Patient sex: M
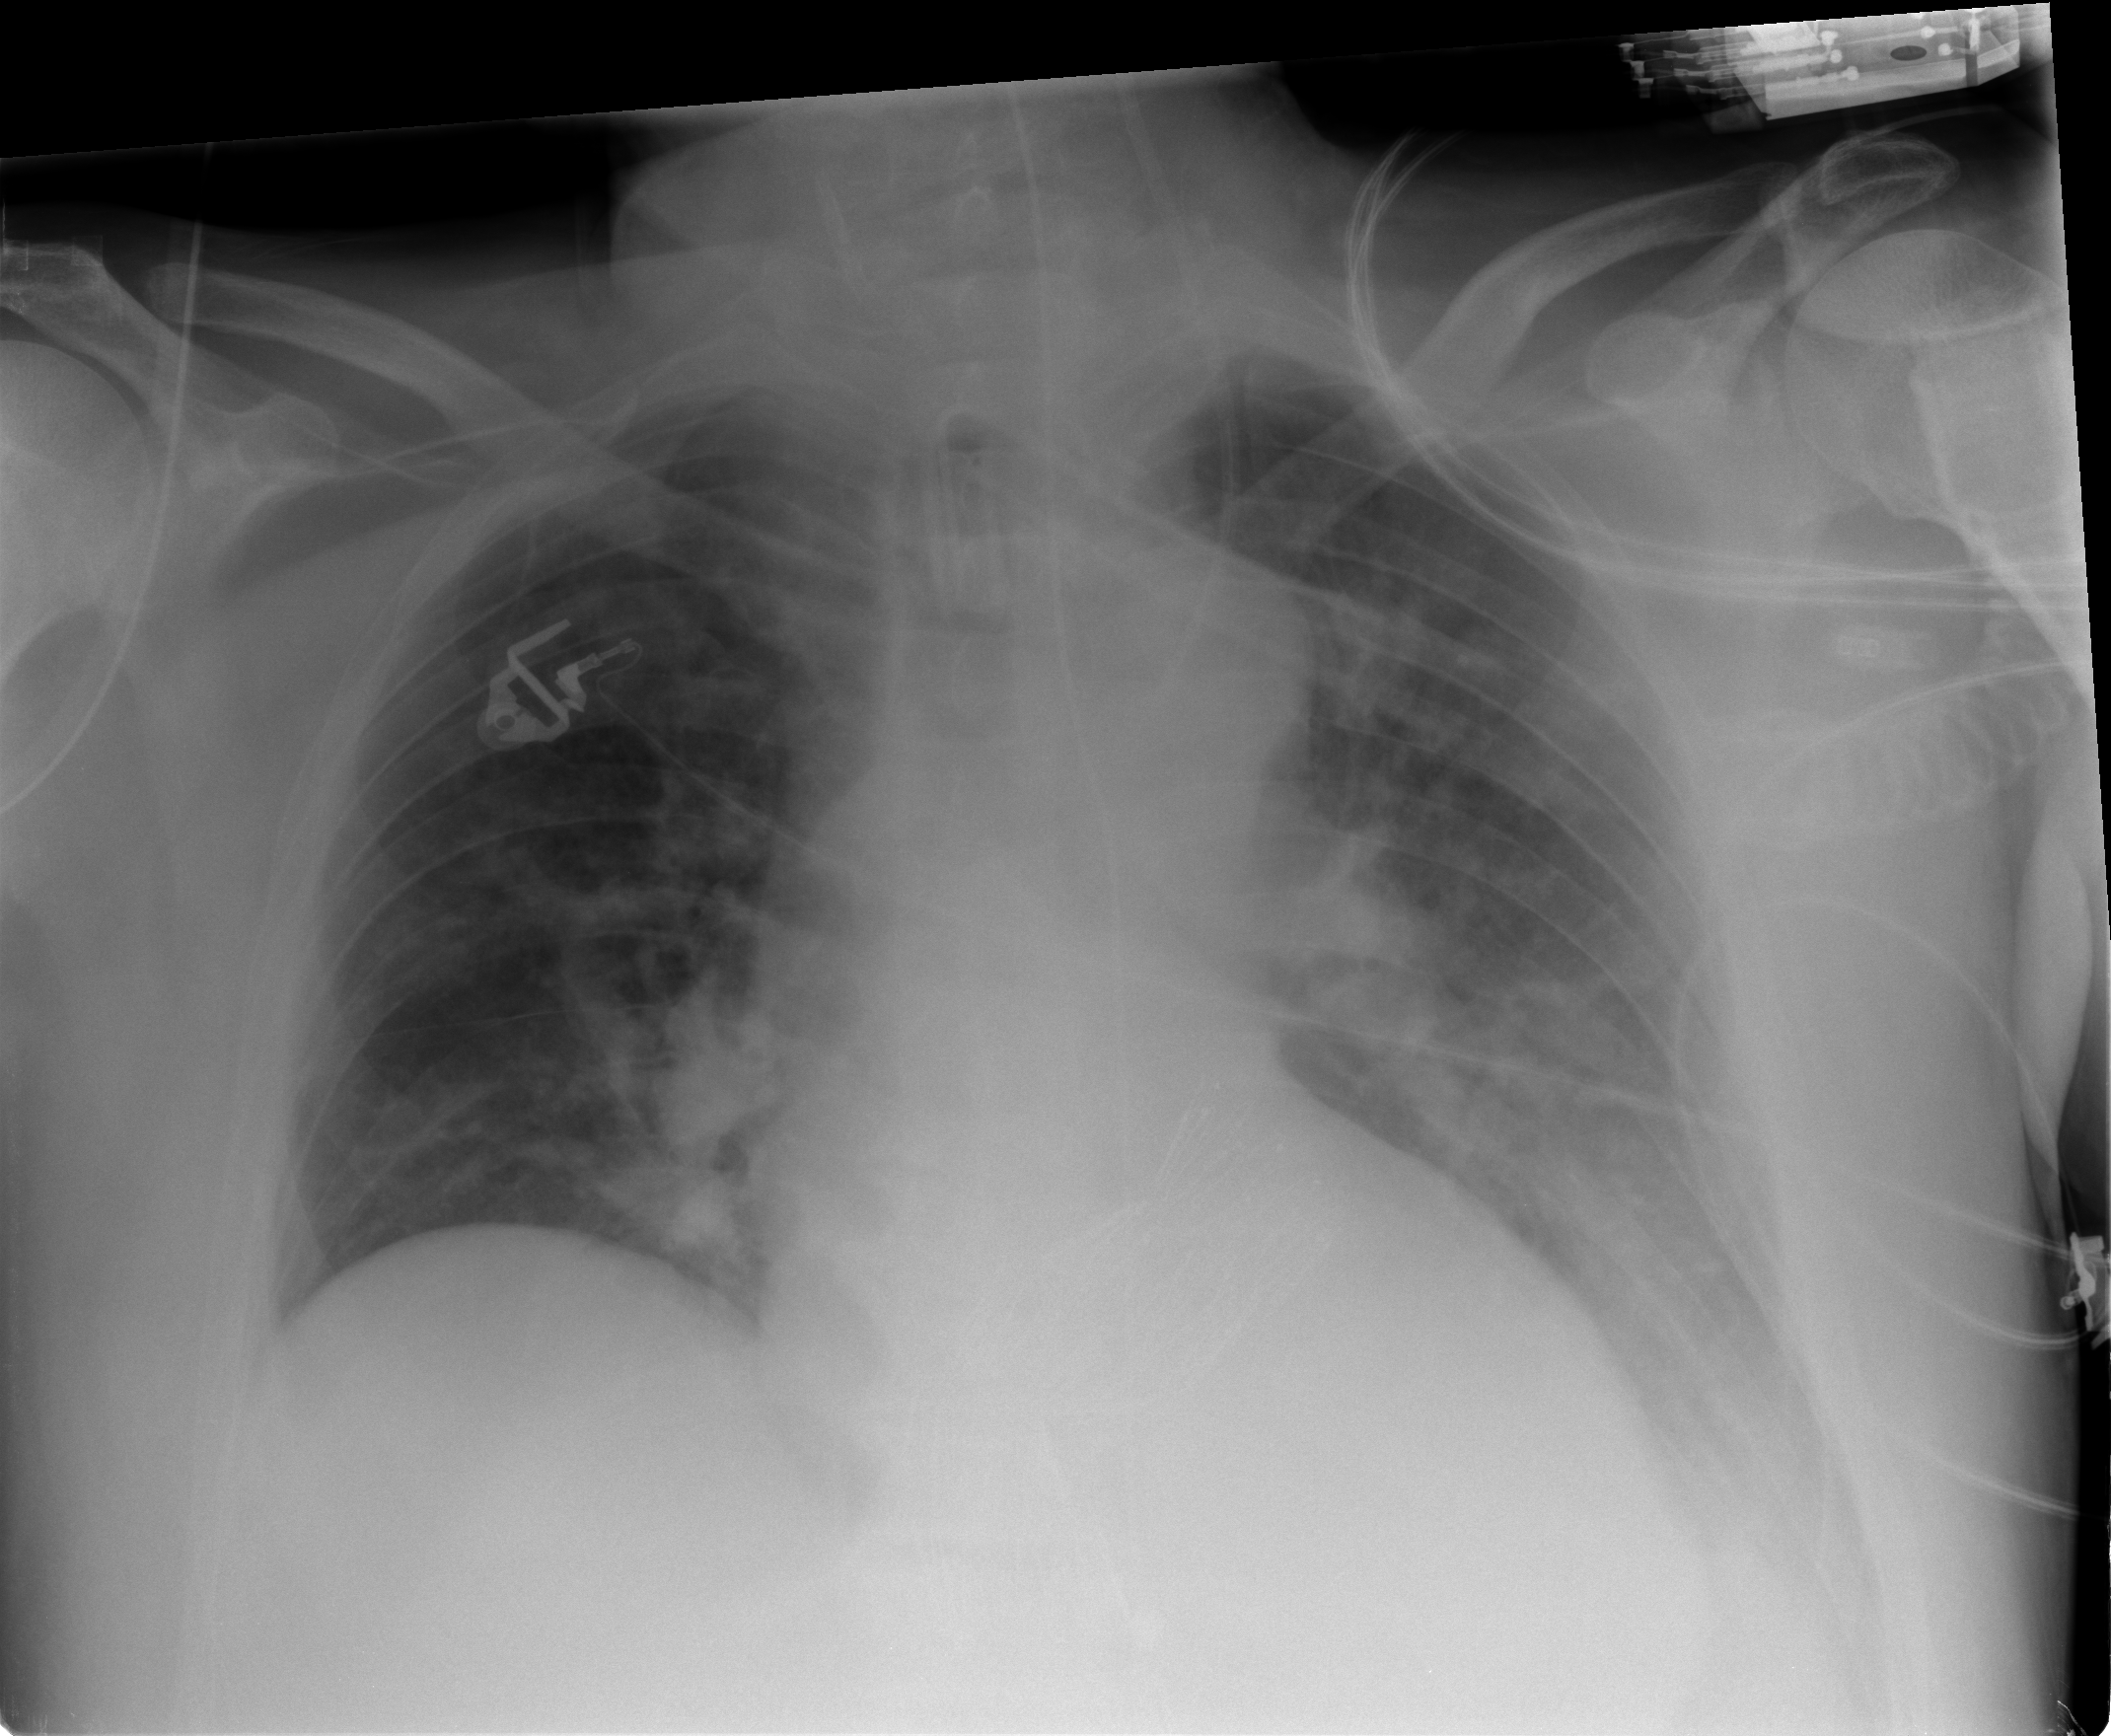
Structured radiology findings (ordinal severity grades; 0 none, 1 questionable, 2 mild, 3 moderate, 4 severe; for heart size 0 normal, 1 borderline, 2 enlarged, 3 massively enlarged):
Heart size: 2
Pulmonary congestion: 2
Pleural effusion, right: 0
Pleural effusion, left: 2
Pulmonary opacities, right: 2
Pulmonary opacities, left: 2
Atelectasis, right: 2
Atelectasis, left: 2